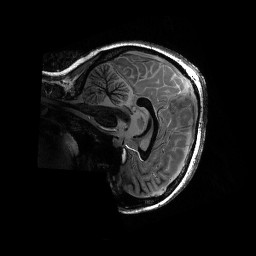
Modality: T1w
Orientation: sagittal
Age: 27
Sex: female
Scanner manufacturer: siemens
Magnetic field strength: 6.98 T
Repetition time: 4.5 s
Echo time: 0.00346 s